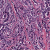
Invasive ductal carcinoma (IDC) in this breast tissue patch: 1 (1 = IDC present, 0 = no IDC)